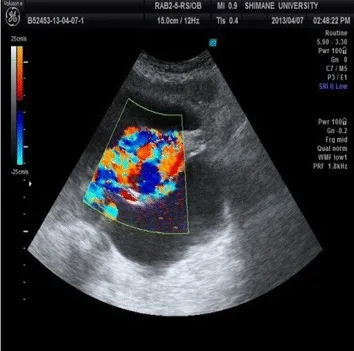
Color flow Doppler ultrasound shows a mosaic pattern of blood flow within cystic spaces in the uterine body.
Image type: radiology (ultrasound)